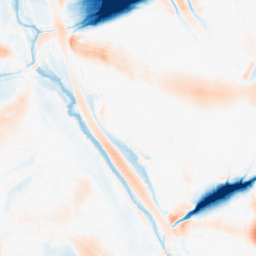
Category: morphological
Decomposition family: morphological_ellipse
Decomposition parameters: operation: average
width: 50
height: 50
Upsampling method: sinc_blackman
Upsampling parameters: scale: 2
kernel_size: 4
Upsampling scale: 2